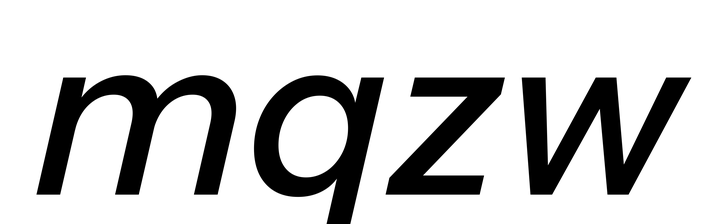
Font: InstrumentSans-Italic_Medium_Italic